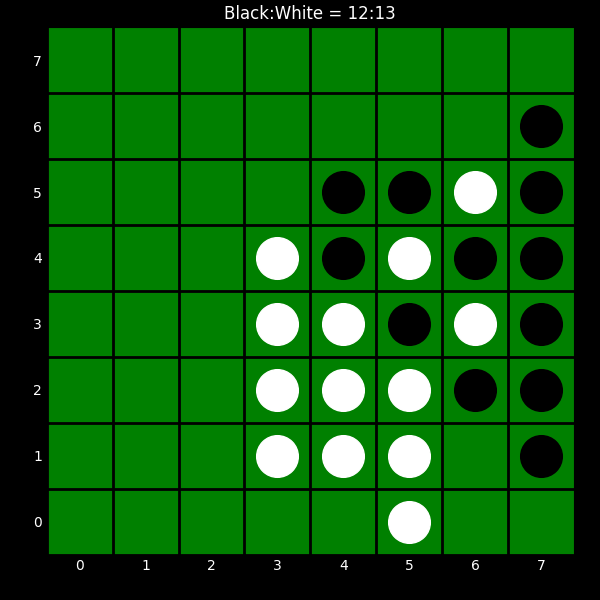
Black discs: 12
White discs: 13